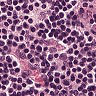
Metastatic tissue present: no